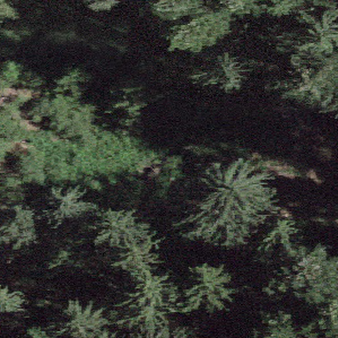
Label: other